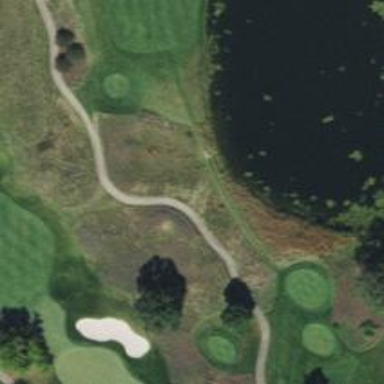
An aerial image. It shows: Path for both roads and golfers.